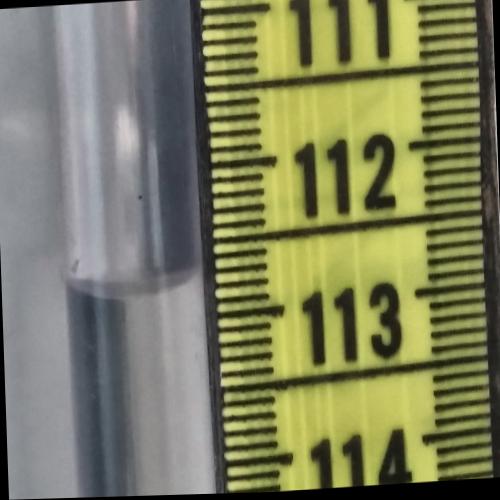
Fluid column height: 112.8 cm